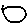
Label: circle